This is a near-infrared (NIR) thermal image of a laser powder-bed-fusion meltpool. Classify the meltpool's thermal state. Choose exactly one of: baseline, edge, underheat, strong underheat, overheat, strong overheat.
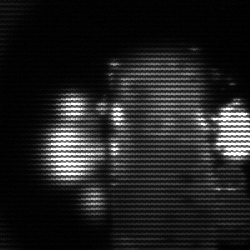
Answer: strong underheat